Question: I've created a T&C for my app in 'TextMate'. Then pasted it to a '.rtf' file created by 'XCode'.
The content of the file is shown but I can see back-slashes when there are line breaks. What am I missing that this is happening?
'''
NSError *e = Nil;
NSString * tc = [NSString stringWithContentsOfFile:[[NSBundle mainBundle] pathForResource:@"termsAndConditions" ofType:@"rtf"] encoding:NSUTF8StringEncoding error:&e];
NSLog(@"%@",e);
tvView.text = tc;
'''

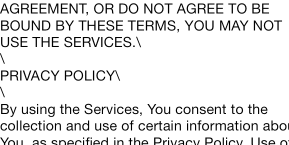
Answer: .rtf file always contains Tags with itself for formating text color alignment and other properties, Try using a .txt file instead.
In TextEdit> Create a .txt file>Copy the contents from .rtf to .txt and use it.
You can use the same code by just renaming the file type.
'''
NSError *e = Nil;
NSString * tc = [NSString stringWithContentsOfFile:[[NSBundle mainBundle] pathForResource:@"termsAndConditions" ofType:@"txt"] encoding:NSUTF8StringEncoding error:&e];
NSLog(@"%@",e);
tvView.text = tc;
'''